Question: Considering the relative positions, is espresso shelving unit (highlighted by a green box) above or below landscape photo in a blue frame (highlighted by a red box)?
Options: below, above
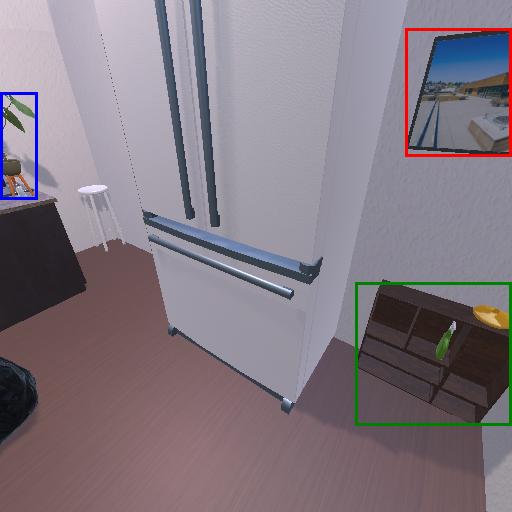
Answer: below